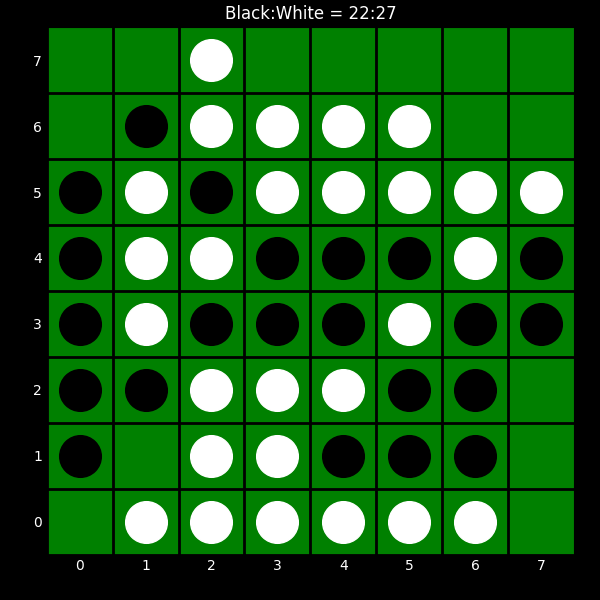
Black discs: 22
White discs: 27